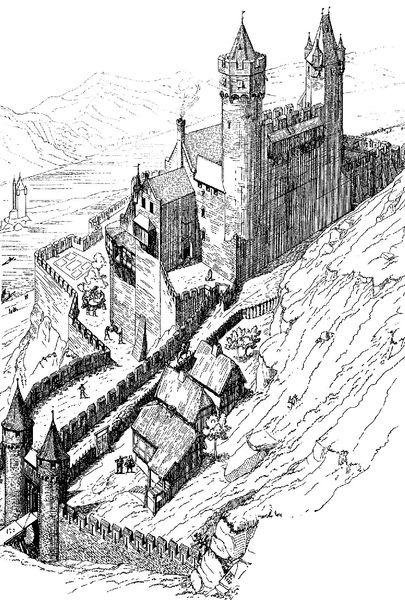
Titel: Burg Ehrenfels am Rhein bei Rüdesheim
Standort: Rüdesheim (EU - D - H)
Schlagwörter: berg, felsen, landschaft, menschen, frankreich, schwarz, weiss, zeichnung, haus, schloss, häuser, kirche, tal, turm, garten, abhang, berge, fels, hang, dorf, mauer, soldaten, tor, zinnen, burg, türme, festung, schutz, wall, feste, zugbrücke, verteidigung, wehranlage, 12. jhd